Question: Ok so basically I used the following Youtube Chanel embed code:
'''
<script src="http://www.gmodules.com/ig/ifr?url=http://www.google.com/ig/modules/youtube.xml&amp;up_channel=tomdesigner777&amp;synd=open&amp;w=320&amp;h=390&amp;title=&amp;border=%23ffffff%7C3px%2C1px+solid+%23999999&amp;output=js"></script>
'''
And it embed a tiny blue box with a video slideshow with a horrible blue background, but how do I go about making the video player slightly larger and changing the back ground?... the embed code doesn't let me do anything. Any help would be appreciated!
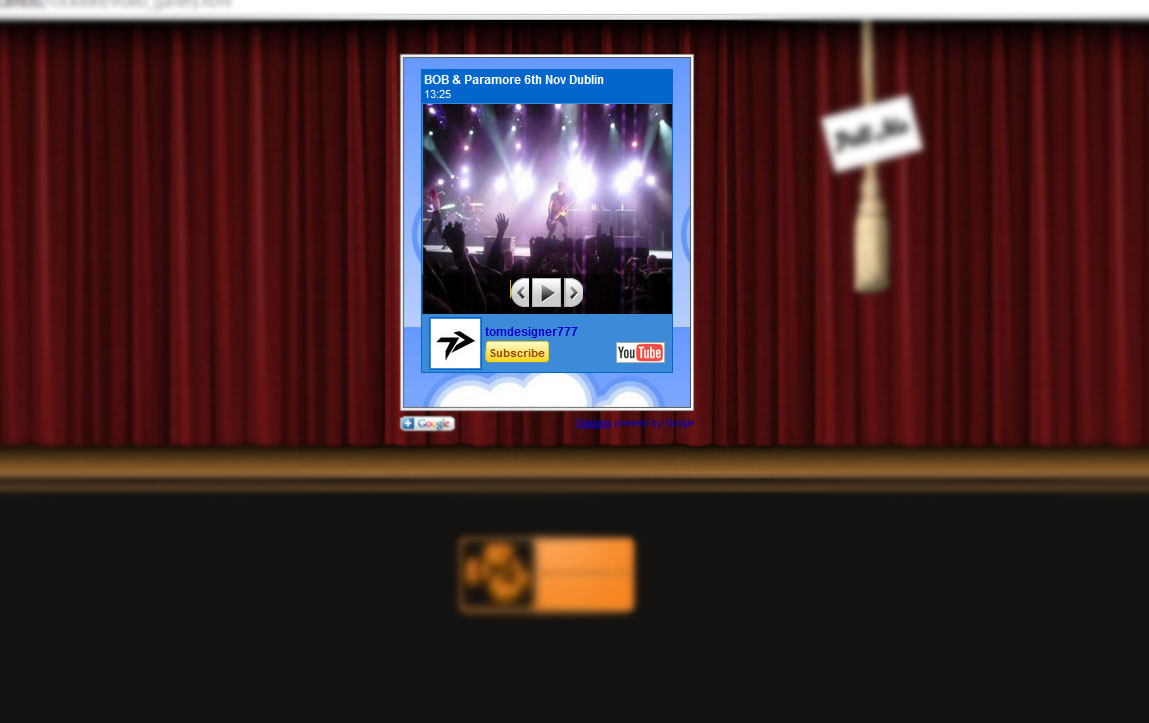
Answer: Is it compulsory to use a Google module? You won't get much flexibility is making changes.
Why not use the <URL> response? That way you can have total flexibility in getting the video's you want through JavaScript.
Here is the JSON feed for channel you want: <URL>
## Update
Here is the code you can use to get a video from a YouTube user upload channel. At the moment, this code randomly outputs one video on each page refresh:
'''
$(document).ready(function() {
var randNumber = RandNo(1,5);
$.ajax({
type: "POST",
url: "https://gdata.youtube.com/feeds/api/users/tomdesigner777/uploads?v=2&alt=jsonc&max-results=5",
data: "{}",
contentType: "application/json; charset=utf-8",
dataType: "jsonp",
success: function(result) {
var data = result.data;
$("#yt").html("<iframe width='560' height='315' src='http://www.youtube.com/embed/" + data.items[randNumber].id + "' frameborder='0' allowfullscreen></iframe>");
}
});
});
function RandNo(min,max) {
return Math.floor(Math.random() * (max - min + 1)) + min;
}
'''
The complete solution: <URL>